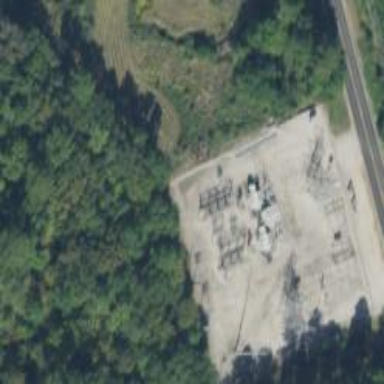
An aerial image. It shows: There is distribution substation enclosed by fence.